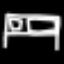
Label: bed